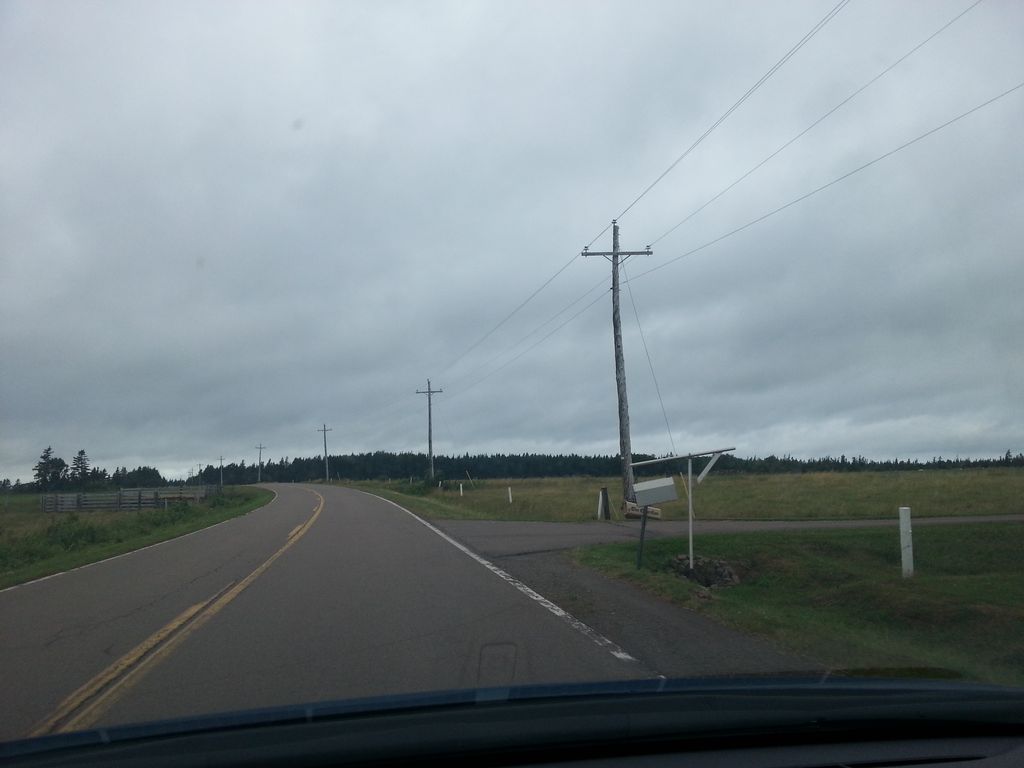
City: charlottetown